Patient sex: M
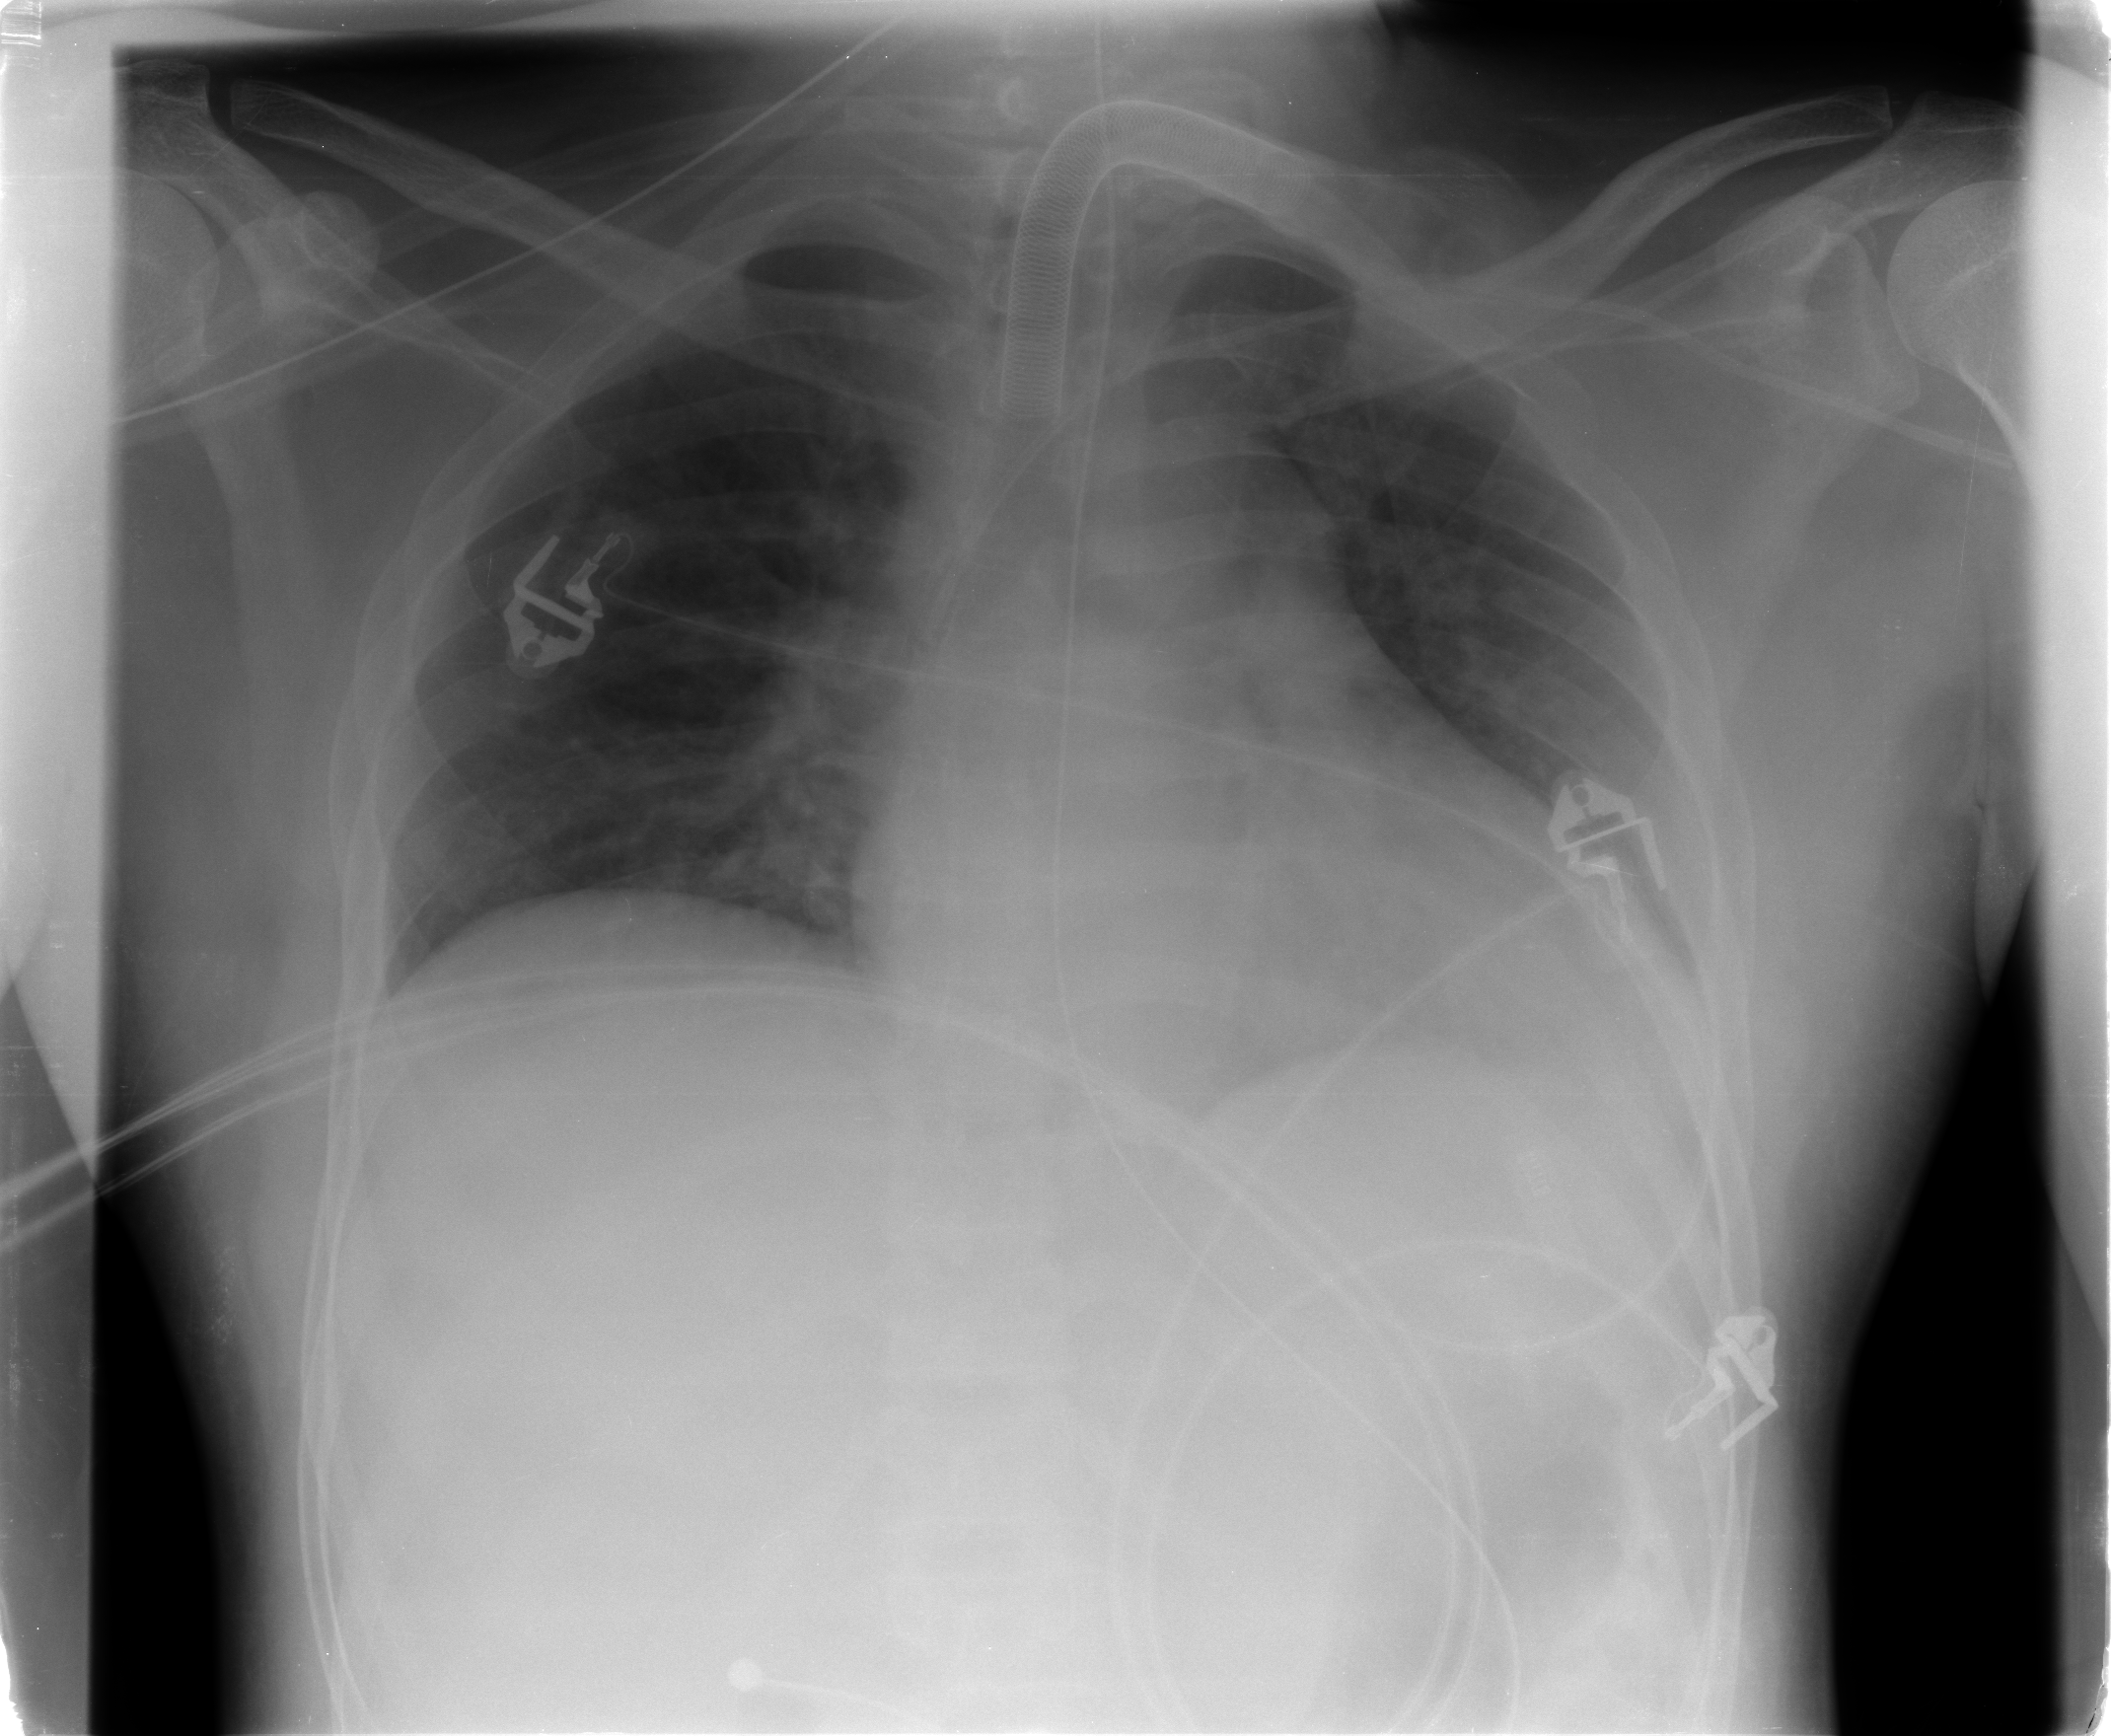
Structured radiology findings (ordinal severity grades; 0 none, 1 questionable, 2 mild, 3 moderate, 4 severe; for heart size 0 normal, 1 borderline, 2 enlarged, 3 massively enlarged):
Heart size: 2
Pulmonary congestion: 3
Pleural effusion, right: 0
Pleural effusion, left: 0
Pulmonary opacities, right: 0
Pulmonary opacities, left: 0
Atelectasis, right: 0
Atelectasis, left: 0